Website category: auto
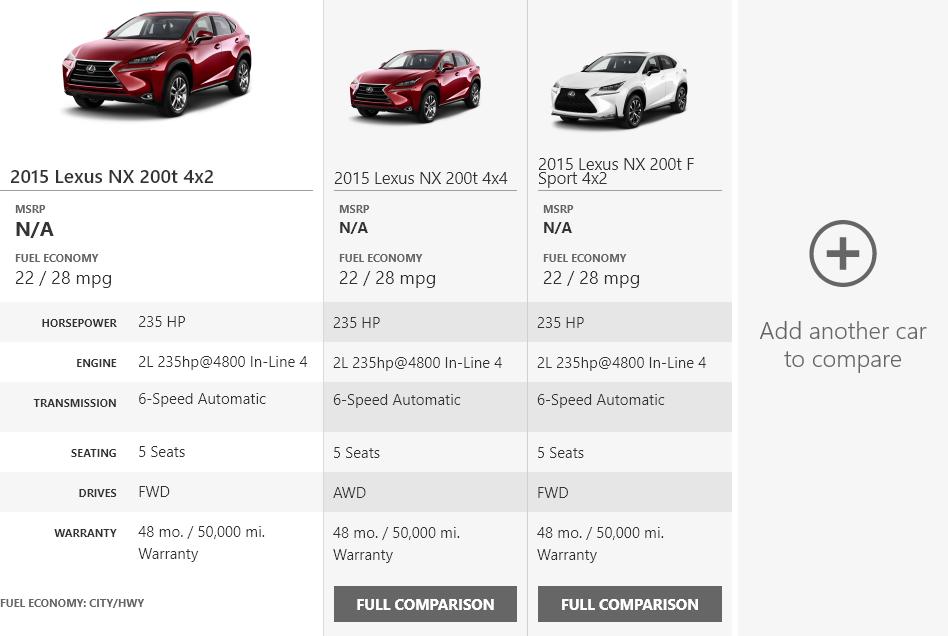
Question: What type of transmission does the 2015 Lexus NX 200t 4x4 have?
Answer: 6-Speed Automatic

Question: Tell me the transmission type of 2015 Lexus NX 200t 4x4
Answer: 6-Speed Automatic

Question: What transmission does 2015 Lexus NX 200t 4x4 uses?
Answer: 6-Speed Automatic

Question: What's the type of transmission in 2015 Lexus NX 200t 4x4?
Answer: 6-Speed Automatic

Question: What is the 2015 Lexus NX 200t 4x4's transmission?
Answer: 6-Speed Automatic

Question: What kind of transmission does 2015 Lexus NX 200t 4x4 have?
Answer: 6-Speed Automatic

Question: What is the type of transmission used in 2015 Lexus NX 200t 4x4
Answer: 6-Speed Automatic

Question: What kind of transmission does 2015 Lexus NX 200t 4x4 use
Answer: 6-Speed Automatic

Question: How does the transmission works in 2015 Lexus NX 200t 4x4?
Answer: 6-Speed Automatic

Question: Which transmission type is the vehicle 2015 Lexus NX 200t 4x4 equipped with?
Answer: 6-Speed Automatic

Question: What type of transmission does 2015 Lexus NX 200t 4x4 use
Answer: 6-Speed Automatic

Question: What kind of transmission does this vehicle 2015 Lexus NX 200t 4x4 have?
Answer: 6-Speed Automatic

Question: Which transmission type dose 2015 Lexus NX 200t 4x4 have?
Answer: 6-Speed Automatic

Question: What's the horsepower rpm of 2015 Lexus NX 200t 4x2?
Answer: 235 HP

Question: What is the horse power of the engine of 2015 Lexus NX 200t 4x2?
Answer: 235 HP

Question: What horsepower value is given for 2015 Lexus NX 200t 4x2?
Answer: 235 HP

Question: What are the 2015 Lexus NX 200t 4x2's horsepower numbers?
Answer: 235 HP

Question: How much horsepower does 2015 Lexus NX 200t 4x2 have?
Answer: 235 HP

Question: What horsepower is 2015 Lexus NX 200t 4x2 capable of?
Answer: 235 HP

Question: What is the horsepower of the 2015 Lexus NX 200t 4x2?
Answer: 235 HP

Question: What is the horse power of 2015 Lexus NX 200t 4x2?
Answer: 235 HP

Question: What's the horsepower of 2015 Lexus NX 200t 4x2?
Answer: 235 HP

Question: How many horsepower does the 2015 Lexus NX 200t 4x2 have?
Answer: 235 HP

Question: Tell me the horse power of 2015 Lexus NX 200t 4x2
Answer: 235 HP

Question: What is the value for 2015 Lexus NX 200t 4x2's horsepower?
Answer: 235 HP

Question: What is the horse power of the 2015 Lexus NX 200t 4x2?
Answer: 235 HP

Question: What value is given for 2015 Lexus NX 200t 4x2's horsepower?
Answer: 235 HP

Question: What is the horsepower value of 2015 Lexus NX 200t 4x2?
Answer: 235 HP

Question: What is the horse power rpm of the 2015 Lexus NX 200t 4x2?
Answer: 235 HP

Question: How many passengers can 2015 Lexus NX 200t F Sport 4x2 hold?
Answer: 5 Seats

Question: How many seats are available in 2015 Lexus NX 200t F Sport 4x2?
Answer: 5 Seats

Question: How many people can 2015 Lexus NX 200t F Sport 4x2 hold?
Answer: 5 Seats

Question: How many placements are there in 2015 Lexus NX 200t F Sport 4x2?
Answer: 5 Seats

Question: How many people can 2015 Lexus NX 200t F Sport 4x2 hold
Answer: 5 Seats

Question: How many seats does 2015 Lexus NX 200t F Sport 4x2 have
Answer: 5 Seats

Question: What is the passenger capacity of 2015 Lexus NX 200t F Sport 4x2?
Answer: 5 Seats

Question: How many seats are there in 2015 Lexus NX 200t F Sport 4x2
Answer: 5 Seats

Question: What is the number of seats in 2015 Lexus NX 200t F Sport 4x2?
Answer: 5 Seats

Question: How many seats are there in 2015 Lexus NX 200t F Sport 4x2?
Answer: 5 Seats

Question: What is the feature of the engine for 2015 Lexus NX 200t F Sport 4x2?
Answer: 2L 235hp@4800 In-Line 4

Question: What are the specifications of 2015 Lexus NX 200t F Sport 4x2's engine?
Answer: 2L 235hp@4800 In-Line 4

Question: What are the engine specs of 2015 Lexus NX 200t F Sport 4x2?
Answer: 2L 235hp@4800 In-Line 4

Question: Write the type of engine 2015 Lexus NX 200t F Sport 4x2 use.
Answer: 2L 235hp@4800 In-Line 4

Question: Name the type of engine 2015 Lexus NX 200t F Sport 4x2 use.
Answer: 2L 235hp@4800 In-Line 4

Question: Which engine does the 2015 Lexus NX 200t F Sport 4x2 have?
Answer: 2L 235hp@4800 In-Line 4

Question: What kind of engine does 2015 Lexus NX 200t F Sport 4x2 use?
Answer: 2L 235hp@4800 In-Line 4

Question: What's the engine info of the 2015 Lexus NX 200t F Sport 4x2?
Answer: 2L 235hp@4800 In-Line 4

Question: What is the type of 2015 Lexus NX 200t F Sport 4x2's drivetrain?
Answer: FWD

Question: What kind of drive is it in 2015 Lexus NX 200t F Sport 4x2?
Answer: FWD

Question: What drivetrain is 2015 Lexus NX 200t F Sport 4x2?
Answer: FWD

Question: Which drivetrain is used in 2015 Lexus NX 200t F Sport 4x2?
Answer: FWD

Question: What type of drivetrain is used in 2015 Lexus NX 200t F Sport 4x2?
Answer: FWD

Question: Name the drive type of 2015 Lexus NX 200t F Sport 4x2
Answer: FWD

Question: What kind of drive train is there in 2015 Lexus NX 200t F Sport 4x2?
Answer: FWD

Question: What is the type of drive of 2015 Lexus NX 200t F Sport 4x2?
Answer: FWD

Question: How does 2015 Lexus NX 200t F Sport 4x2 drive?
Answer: FWD

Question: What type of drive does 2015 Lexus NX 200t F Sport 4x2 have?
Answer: FWD

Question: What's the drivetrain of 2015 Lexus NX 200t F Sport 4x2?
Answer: FWD

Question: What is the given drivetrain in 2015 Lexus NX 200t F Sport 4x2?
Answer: FWD

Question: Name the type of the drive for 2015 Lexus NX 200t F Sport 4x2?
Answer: FWD

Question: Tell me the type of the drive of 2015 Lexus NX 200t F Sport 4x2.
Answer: FWD

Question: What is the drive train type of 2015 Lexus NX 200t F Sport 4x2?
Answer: FWD

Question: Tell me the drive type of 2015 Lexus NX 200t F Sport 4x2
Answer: FWD

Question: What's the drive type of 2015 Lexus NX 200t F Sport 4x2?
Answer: FWD